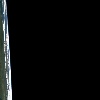
Label: space